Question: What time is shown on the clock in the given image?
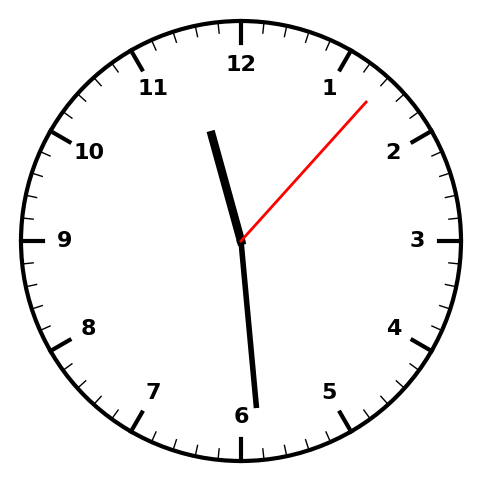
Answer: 11:29:07